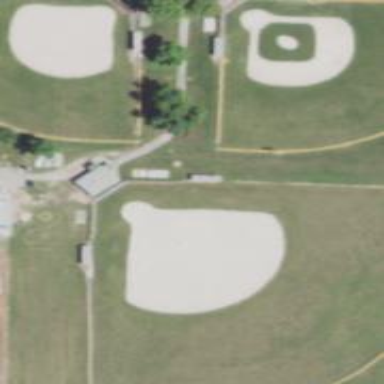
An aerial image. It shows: Fenced softball pitch for leisure and sports activities on land.